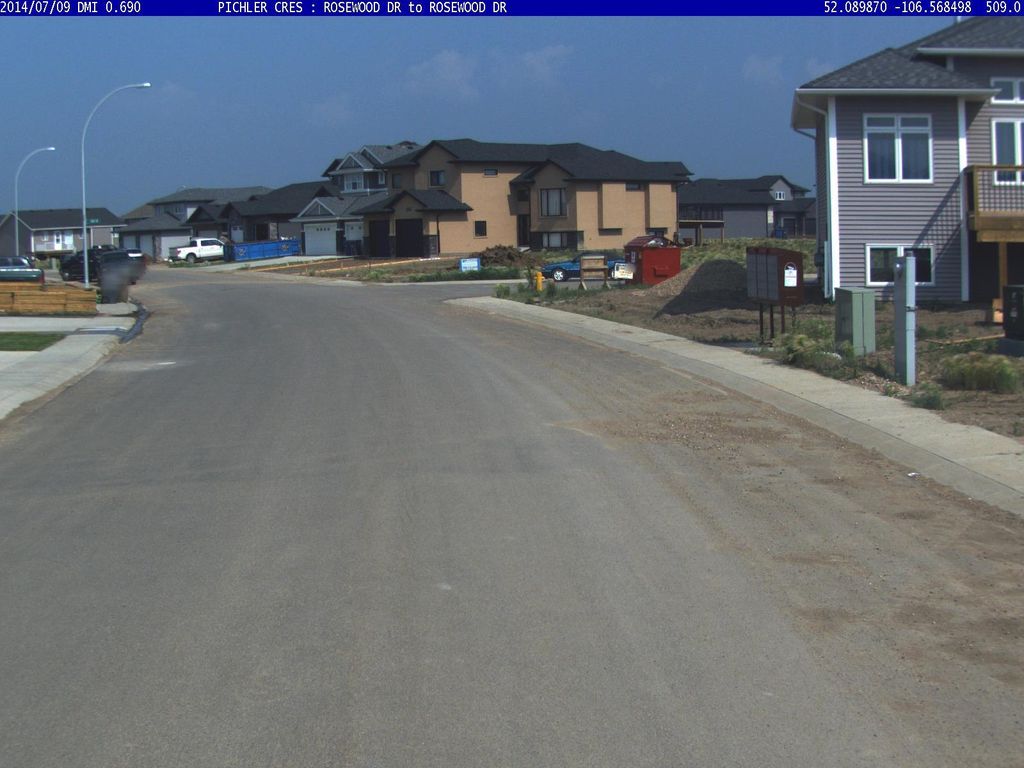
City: saskatoon